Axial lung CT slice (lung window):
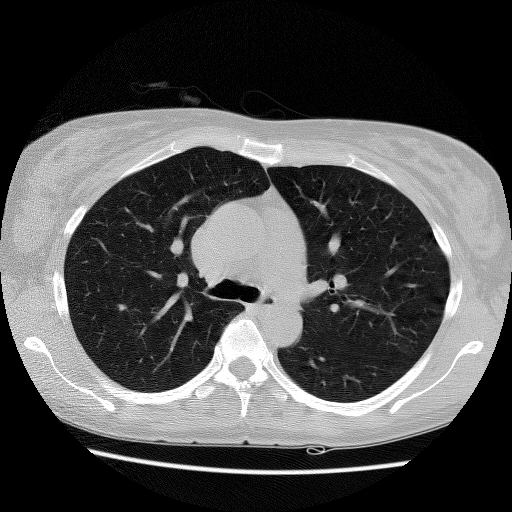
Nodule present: no